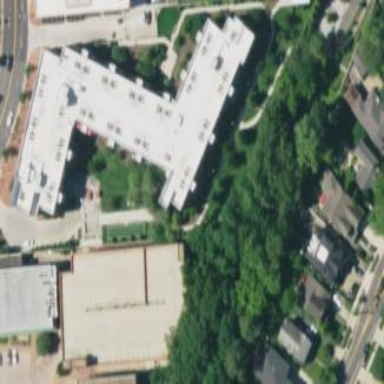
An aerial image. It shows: Parking area.